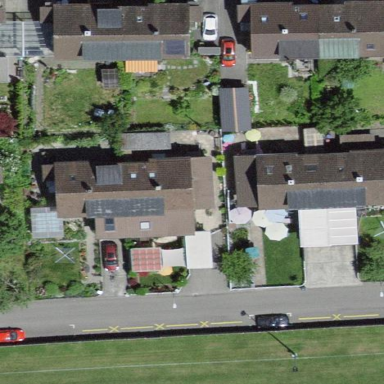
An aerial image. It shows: Semidetached house with gabled roof.